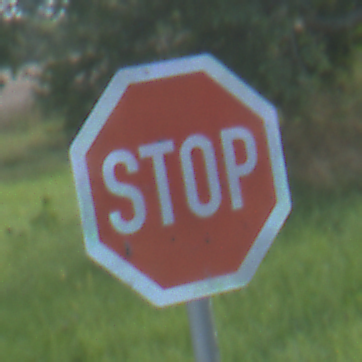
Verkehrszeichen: Stop
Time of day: MorningAfternoon
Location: Outdoor (Nature)
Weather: PartlyCloudy
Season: NotSpecified
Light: Natural